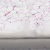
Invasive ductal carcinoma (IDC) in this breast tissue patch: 0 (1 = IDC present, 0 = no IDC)